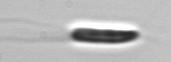
Label: Chrysochromulina